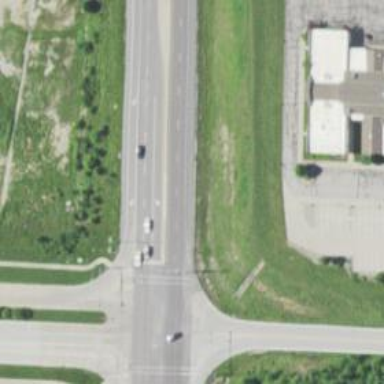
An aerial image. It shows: Primary highway.